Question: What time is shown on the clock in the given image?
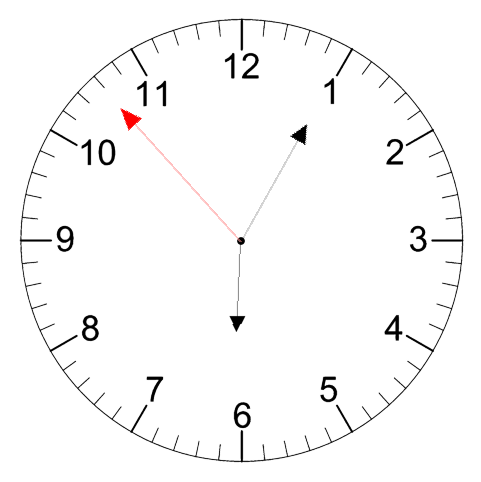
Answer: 06:04:53